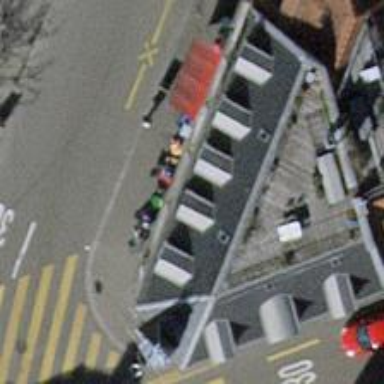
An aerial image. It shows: Pub.